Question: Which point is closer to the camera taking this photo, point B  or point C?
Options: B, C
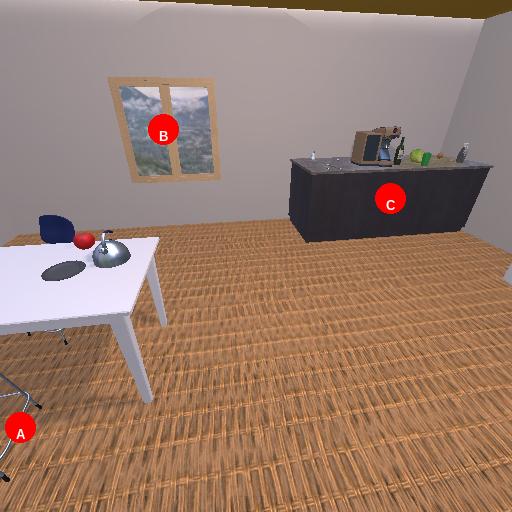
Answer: B